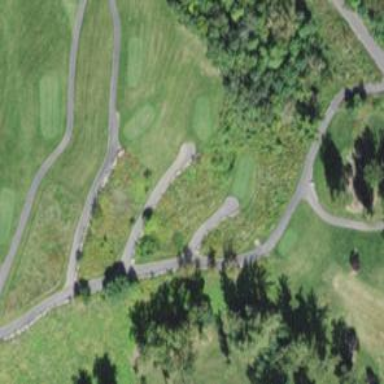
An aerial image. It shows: Asphalt service road that appears to be golf cart path.